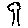
Label: tree